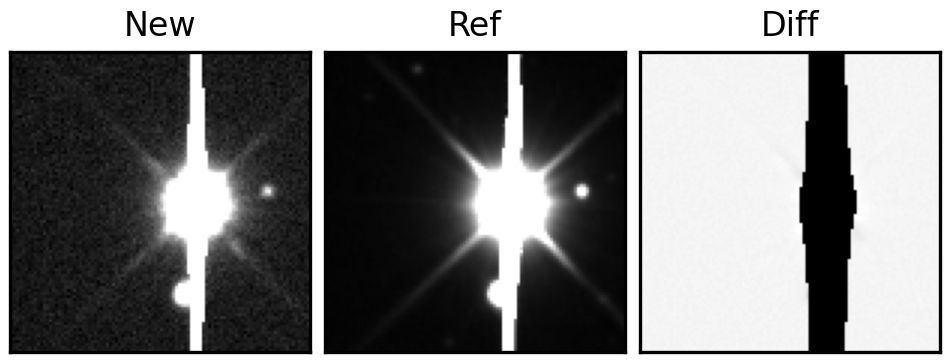
Label: bogus